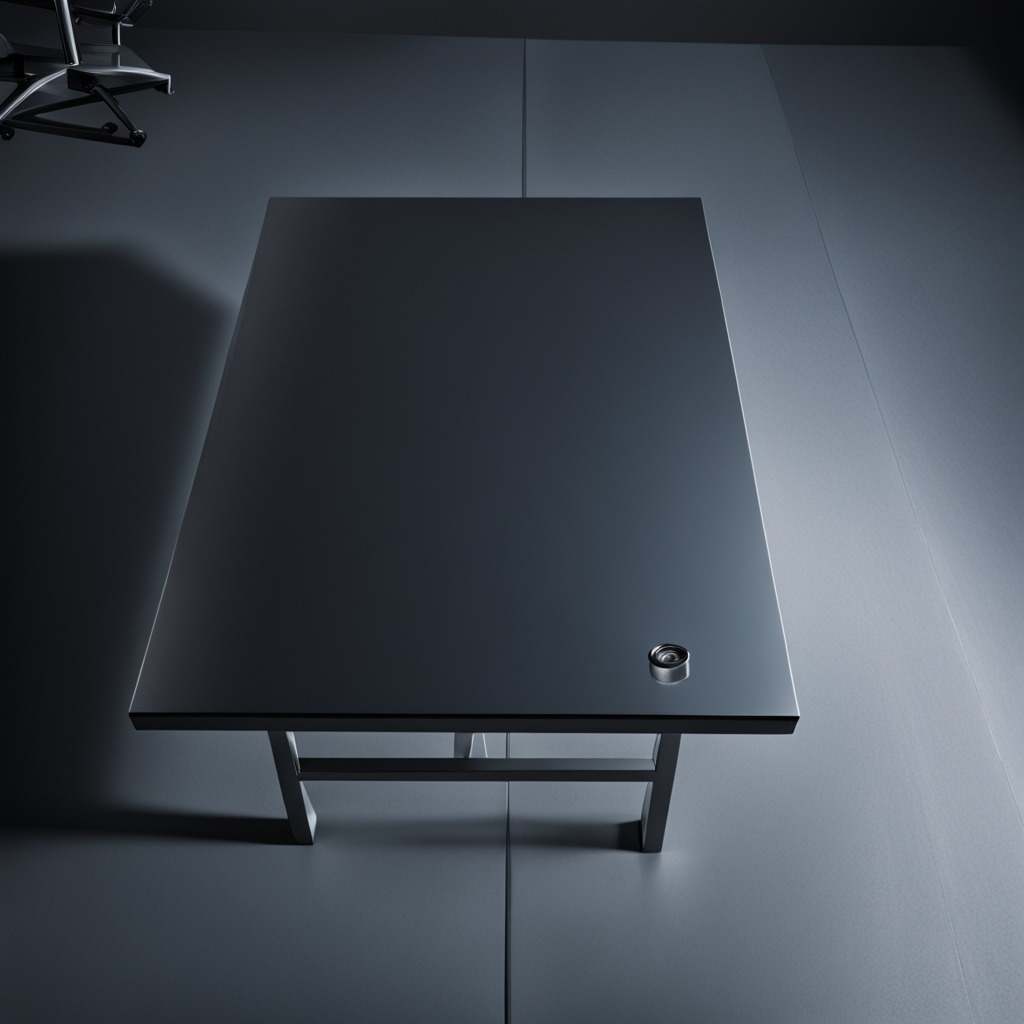
A metal nut is lying on the tabletop.